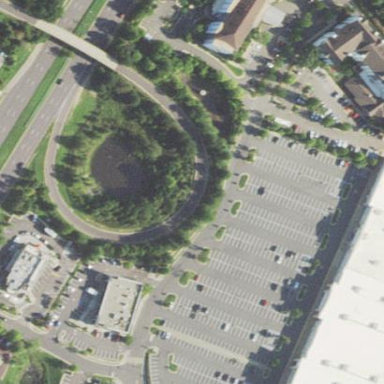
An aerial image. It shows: Retail area.